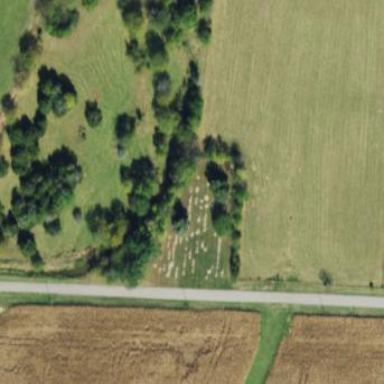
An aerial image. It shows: Grave yard.